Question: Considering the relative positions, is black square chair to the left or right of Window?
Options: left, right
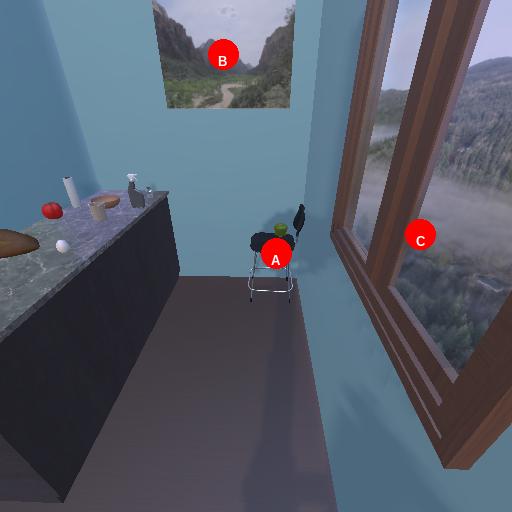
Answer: left